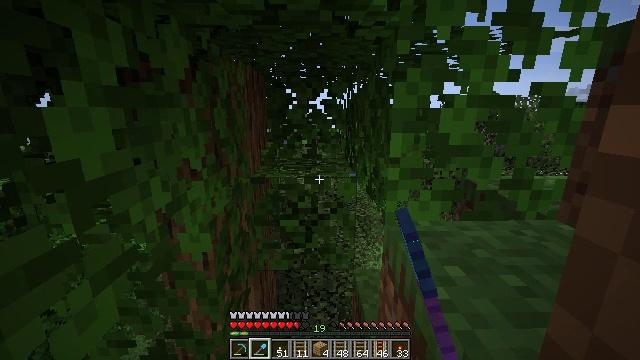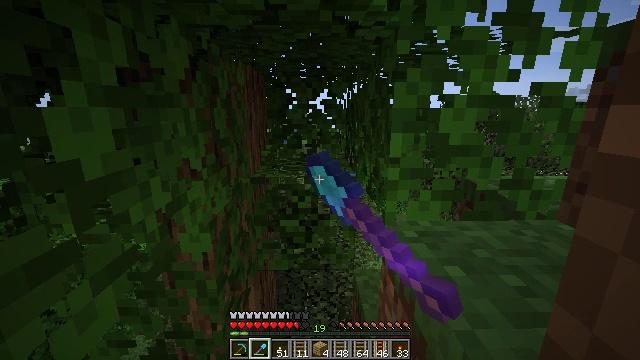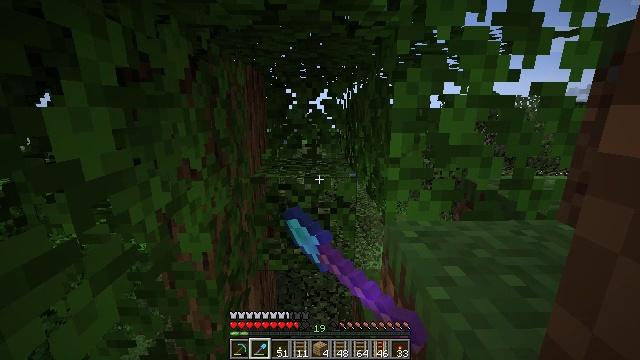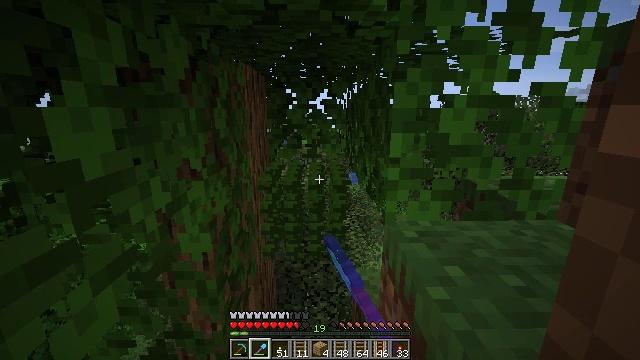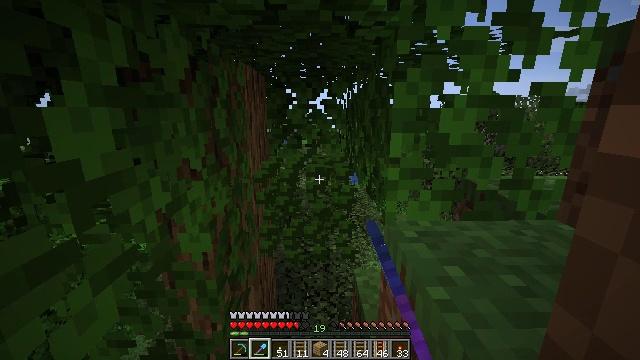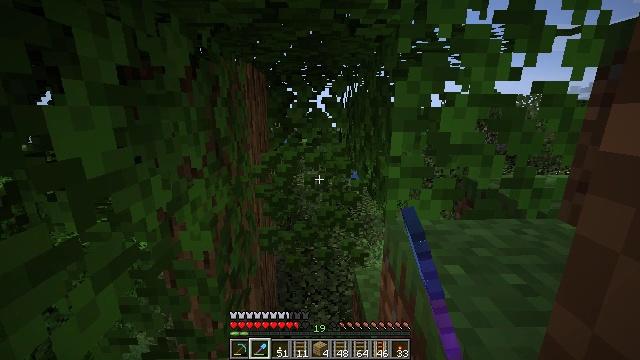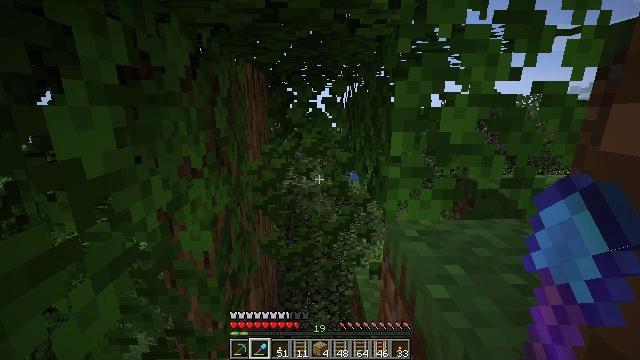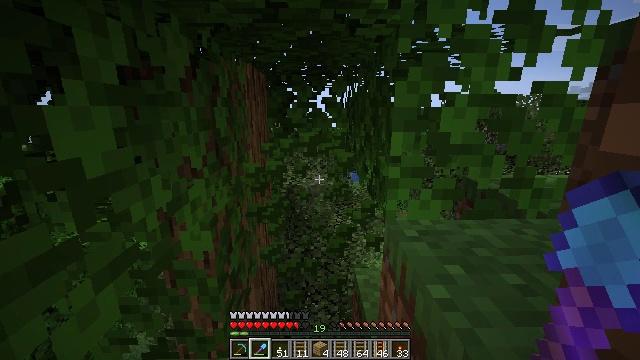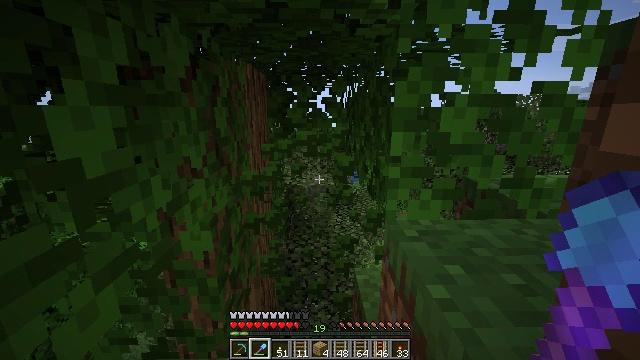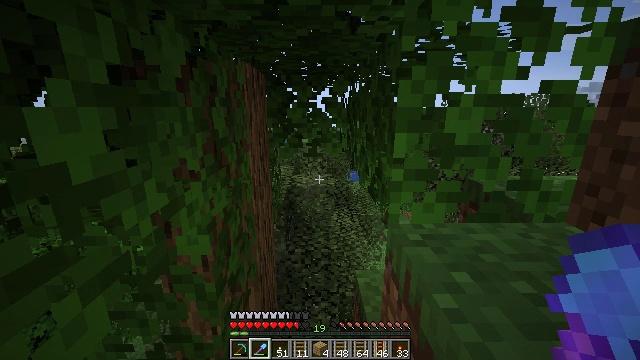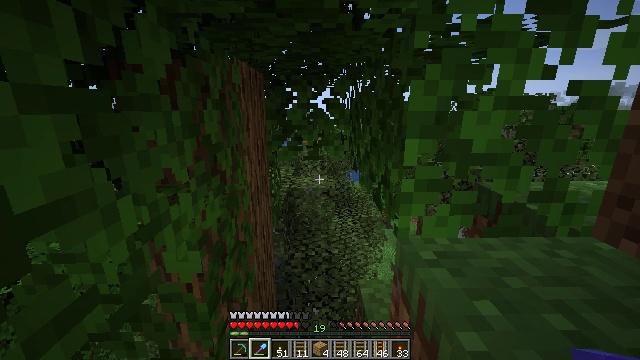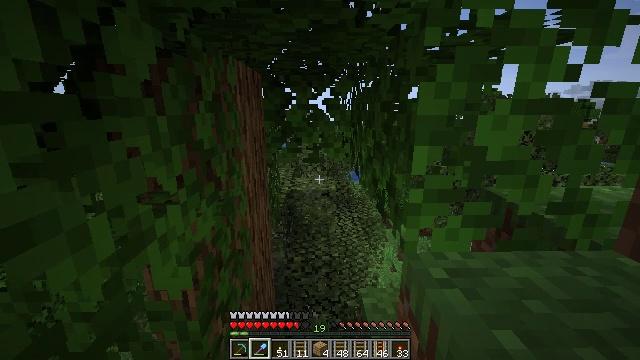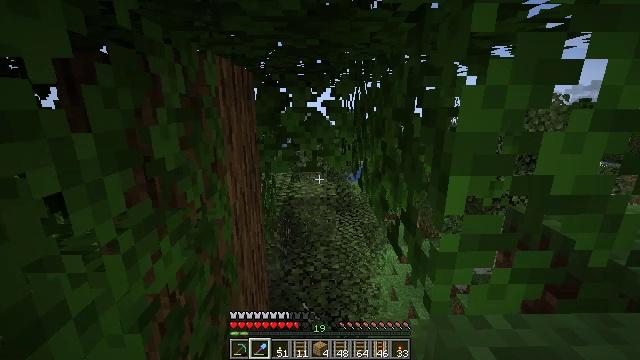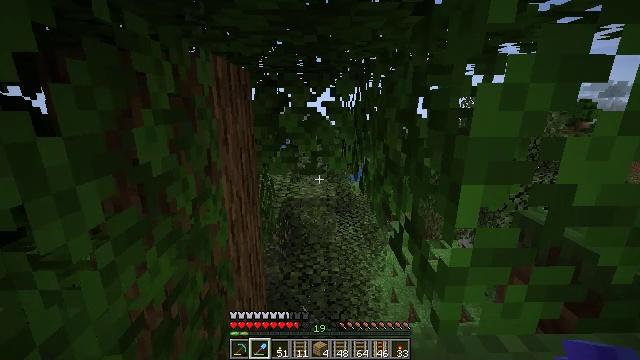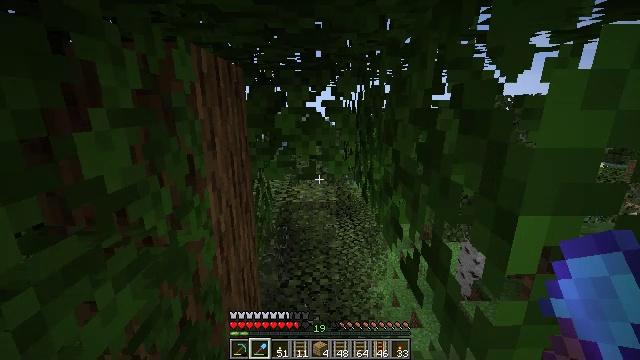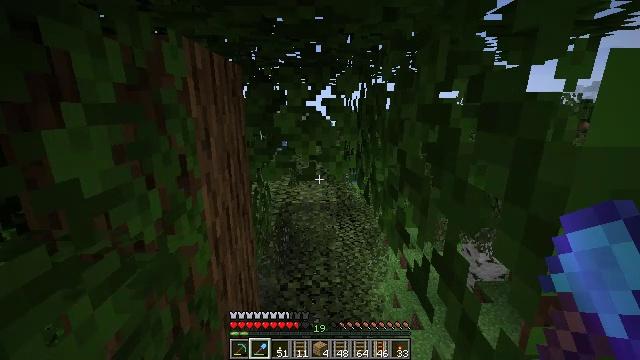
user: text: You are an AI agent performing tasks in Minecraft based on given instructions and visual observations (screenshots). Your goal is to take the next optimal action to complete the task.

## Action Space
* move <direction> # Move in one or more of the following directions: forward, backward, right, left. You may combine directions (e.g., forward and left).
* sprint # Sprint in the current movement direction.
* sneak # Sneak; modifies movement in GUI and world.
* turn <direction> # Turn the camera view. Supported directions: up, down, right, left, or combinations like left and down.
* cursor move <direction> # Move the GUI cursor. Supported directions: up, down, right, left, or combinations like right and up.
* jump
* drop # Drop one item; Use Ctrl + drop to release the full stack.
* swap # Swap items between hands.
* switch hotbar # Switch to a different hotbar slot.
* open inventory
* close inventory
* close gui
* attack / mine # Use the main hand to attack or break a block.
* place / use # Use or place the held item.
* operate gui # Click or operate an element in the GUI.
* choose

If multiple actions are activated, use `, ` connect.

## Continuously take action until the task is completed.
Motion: motion action
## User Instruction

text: Mine oak leaves.
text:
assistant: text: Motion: attack / mine
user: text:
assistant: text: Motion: attack / mine
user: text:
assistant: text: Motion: attack / mine
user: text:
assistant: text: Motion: attack / mine
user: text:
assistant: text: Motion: attack / mine
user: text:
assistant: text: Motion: attack / mine
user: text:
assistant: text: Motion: attack / mine
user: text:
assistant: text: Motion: attack / mine
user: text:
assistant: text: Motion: move forward, attack / mine
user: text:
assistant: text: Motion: move forward, attack / mine
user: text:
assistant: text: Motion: move forward, attack / mine
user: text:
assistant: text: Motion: move forward, attack / mine
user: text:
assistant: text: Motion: move forward, attack / mine
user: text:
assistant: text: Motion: attack / mine
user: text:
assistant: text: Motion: attack / mine
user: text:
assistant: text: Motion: attack / mine
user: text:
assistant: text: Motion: attack / mine
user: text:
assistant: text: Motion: turn up, attack / mine
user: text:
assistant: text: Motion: turn up, attack / mine
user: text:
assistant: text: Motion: turn up, attack / mine
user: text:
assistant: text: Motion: attack / mine
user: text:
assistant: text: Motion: attack / mine
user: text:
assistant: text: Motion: attack / mine
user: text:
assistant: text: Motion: attack / mine
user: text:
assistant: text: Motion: attack / mine
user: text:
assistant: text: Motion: attack / mine
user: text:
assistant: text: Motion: attack / mine
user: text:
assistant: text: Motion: attack / mine
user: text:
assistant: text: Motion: attack / mine
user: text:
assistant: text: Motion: attack / mine